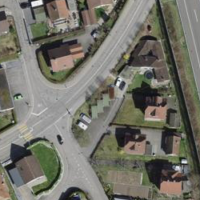
EUNIS habitat code: 57
Species observed at this site:
Juglans regia